Interaction volume radius: 5 \u00c5
Interaction volume height: 25 \u00c5
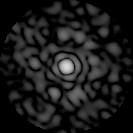
Disorder parameter: 0.7886